Field crop: maize
Growth stage: 2
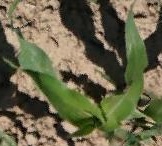
Species: maize